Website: lowes
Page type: review-order
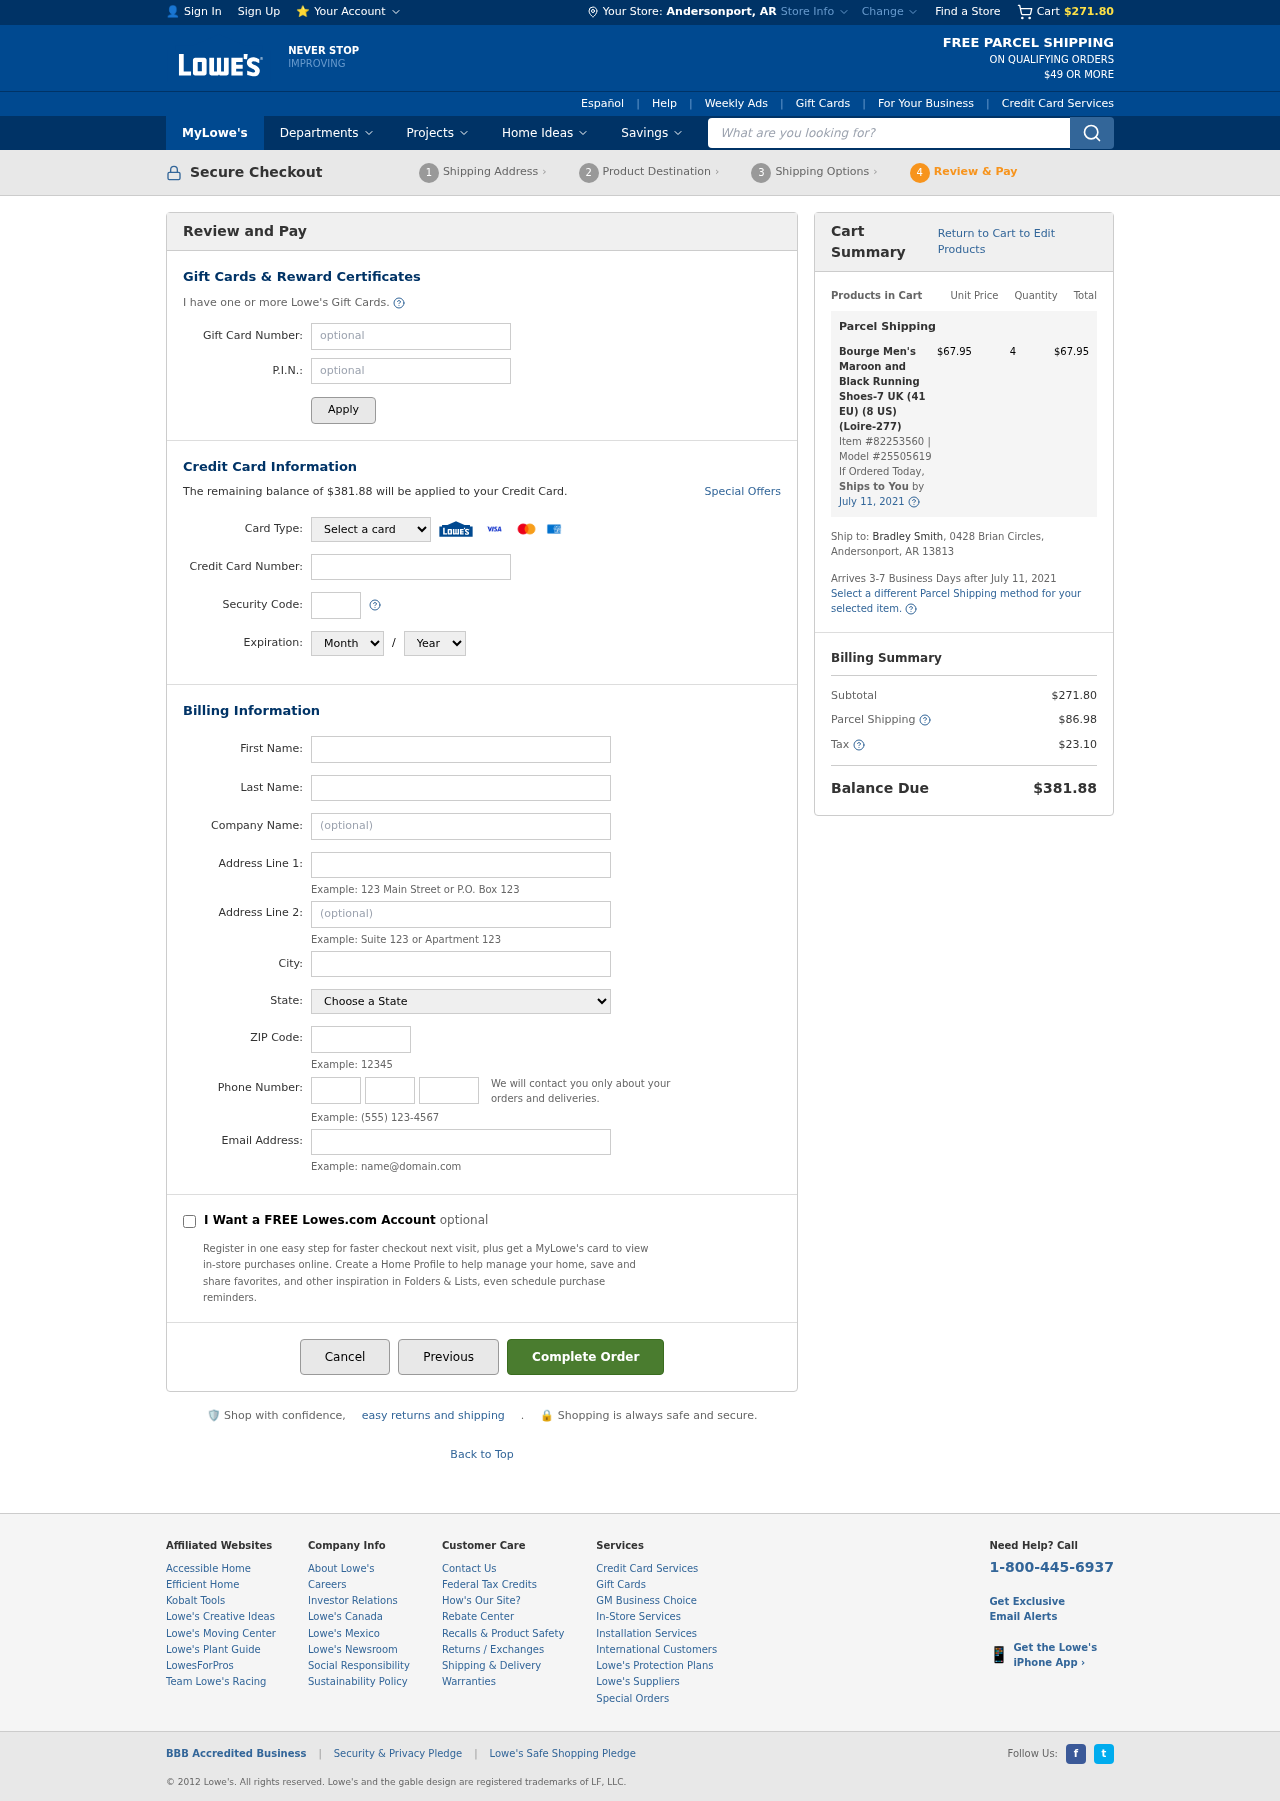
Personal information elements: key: PII_CARD_CVV
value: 358
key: PII_CARD_EXPIRY_MONTH
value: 05
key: PII_CARD_EXPIRY_YEAR
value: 29
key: PII_CARD_NUMBER
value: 4804 1251 2839 6400
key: PII_CARD_TYPE
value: Visa
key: PII_CITY
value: Andersonport
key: PII_CITY_STATE
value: Andersonport, AR
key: PII_EMAIL
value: bsmith@yahoo.com
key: PII_FIRSTNAME
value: Bradley
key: PII_LASTNAME
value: Smith
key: PII_PHONE_AREA
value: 359
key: PII_PHONE_PREFIX
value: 934
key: PII_PHONE_SUFFIX
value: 4547
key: PII_POSTCODE
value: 13813
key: PII_STATE
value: Arkansas
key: PII_STREET
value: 0428 Brian Circles
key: PII_STREET2
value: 0428 Brian Circles
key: PII_FULLNAME2
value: Bradley Smith
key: PII_STATE_ABBR
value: AR
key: PII_POSTCODE_FULL
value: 13813
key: PII_CITY_STATE_ZIP
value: Andersonport, AR 13813
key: PII_POSTCODE_NUMERIC
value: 13813
Product elements: key: PRODUCT1_NAME
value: Bourge Men's Maroon and Black Running Shoes-7 UK (41 EU) (8 US) (Loire-277)
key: PRODUCT1_PRICE
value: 67.95
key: PRODUCT1_QUANTITY
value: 4
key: PRODUCT1_ITEM_NUMBER
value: Item #82253560
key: PRODUCT1_MODEL_NUMBER
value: Model #25505619
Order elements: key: ORDER_SUBTOTAL
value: $271.80
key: ORDER_BALANCE_DUE
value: $381.88
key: ORDER_SHIPPING_DATE
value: July 11, 2021
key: ORDER_ITEM_TOTAL
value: $67.95
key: ORDER_SHIPPING_DATE2
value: July 11, 2021
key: ORDER_SHIPPING_COST
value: $86.98
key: ORDER_TAX
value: $23.10
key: ORDER_TOTAL
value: $381.88
Search elements: key: HEADER_SEARCH
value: What are you looking for?